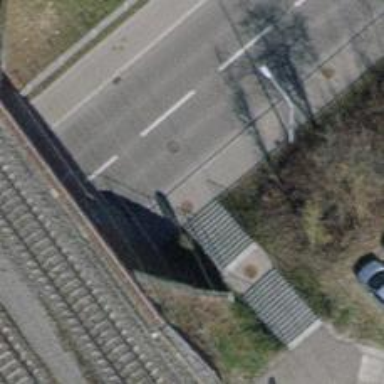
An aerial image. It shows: Concrete steps.